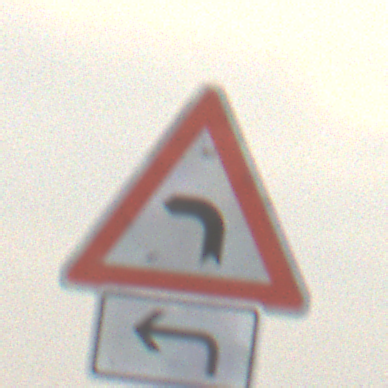
Verkehrszeichen: KurveLinks
Zusatzzeichen unten: RichtungsangabeDurchPfeile2
Umgebung: Outdoor, Nature
Tageszeit: MorningAfternoon
Wetter: Overcast
Licht: Natural
Jahreszeit: Winter
Kontrast: LowContrast